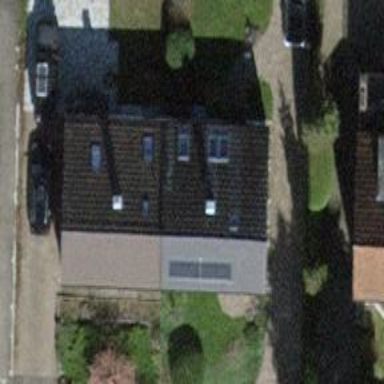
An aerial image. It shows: Semidetached house with gabled roof.